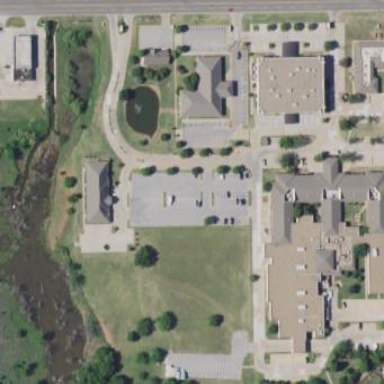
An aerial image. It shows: Healthcare facility identified as hospital.